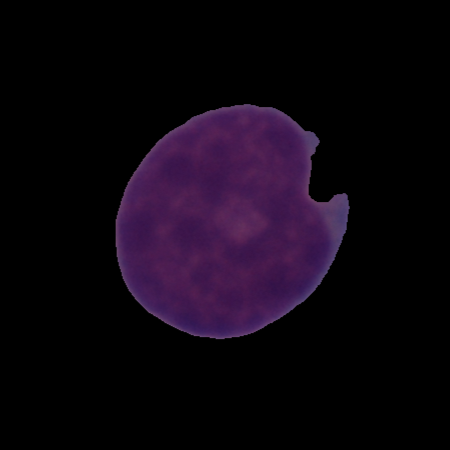
Label: cancer